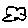
Label: cloud